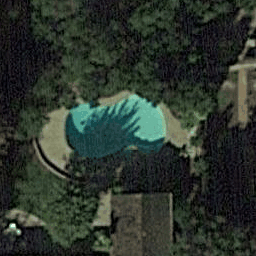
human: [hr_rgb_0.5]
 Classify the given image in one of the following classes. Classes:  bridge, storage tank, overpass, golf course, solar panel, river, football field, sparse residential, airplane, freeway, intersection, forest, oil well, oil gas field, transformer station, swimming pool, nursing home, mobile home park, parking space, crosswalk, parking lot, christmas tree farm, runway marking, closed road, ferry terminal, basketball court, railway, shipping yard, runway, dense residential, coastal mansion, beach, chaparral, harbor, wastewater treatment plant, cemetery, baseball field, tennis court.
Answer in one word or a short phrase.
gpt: swimming pool